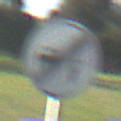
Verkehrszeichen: EndeVerbotUeberholenEinspurigeFahrzeuge
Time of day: MorningAfternoon
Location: Outdoor (Nature)
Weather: PartlyCloudy
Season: NotSpecified
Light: Natural